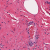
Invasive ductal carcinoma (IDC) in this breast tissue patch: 0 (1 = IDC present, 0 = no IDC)